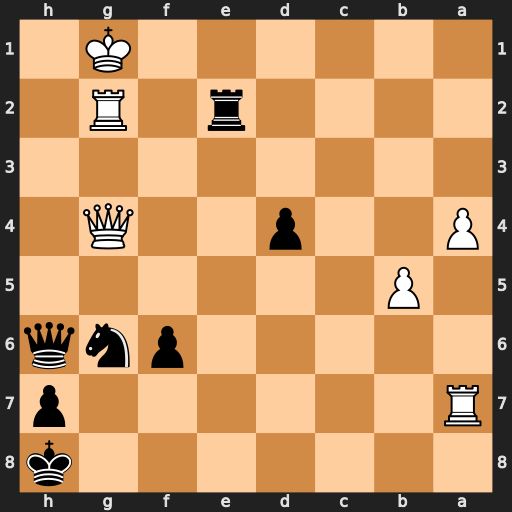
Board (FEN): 7k/R6p/5pnq/1P6/P2p2Q1/8/4r1R1/6K1
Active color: b
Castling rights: -
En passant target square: -
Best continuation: Re1+ Kf2 Qe3#